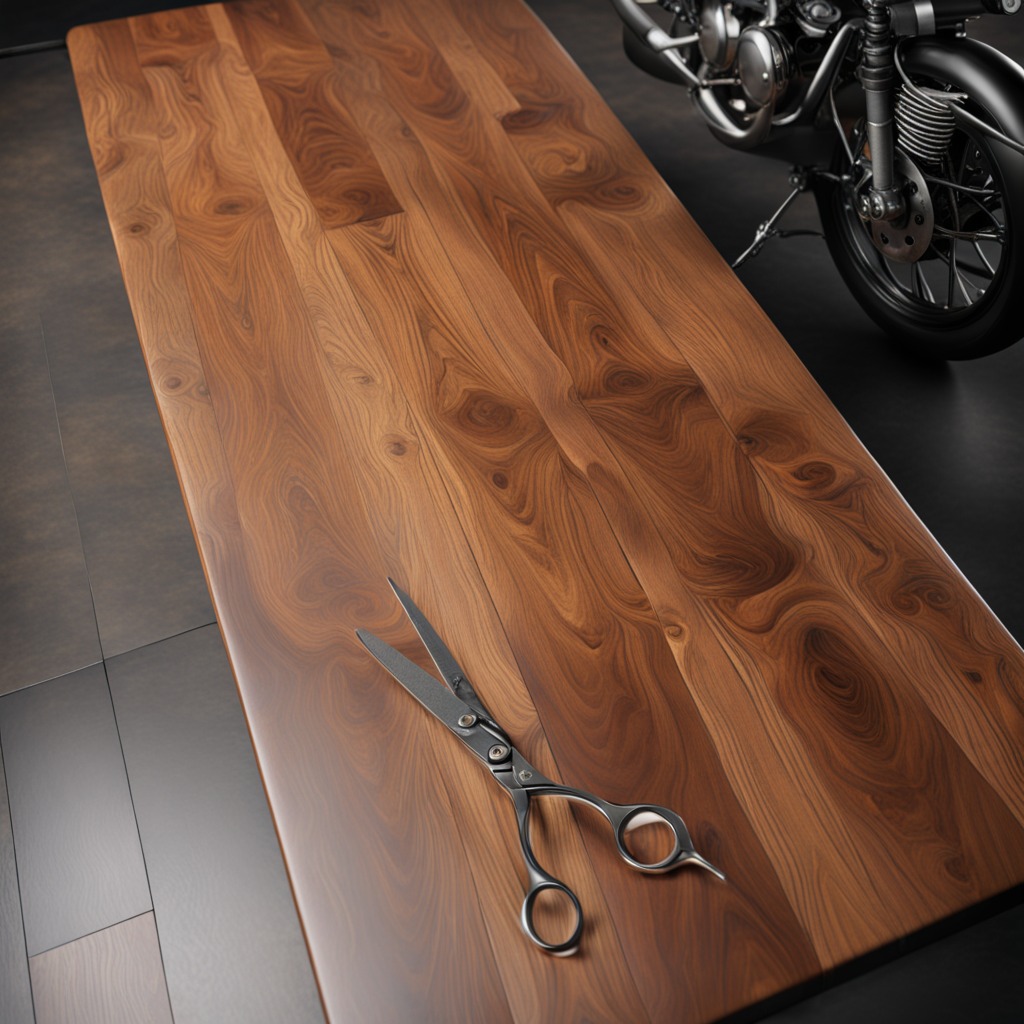
A scissor is lying on the table.